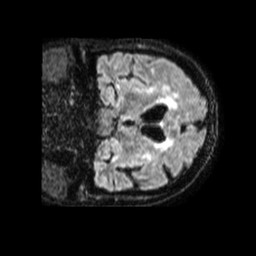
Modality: FLAIR
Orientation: coronal
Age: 78
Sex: female
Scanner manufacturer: philips
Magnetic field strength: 1.5 T
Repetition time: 4.8 s
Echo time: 0.3364 s